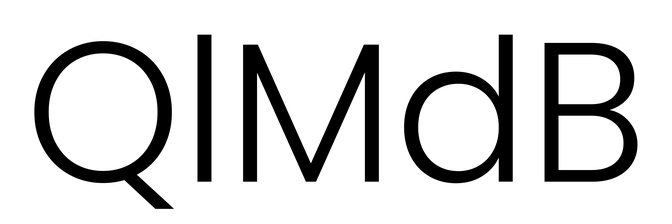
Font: Poppins-Light